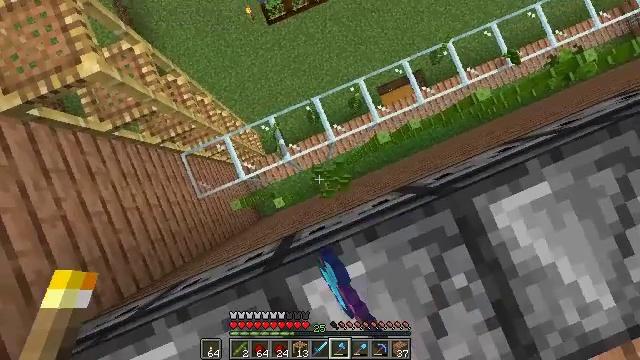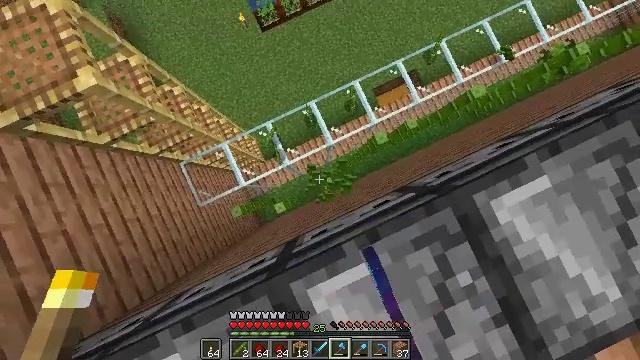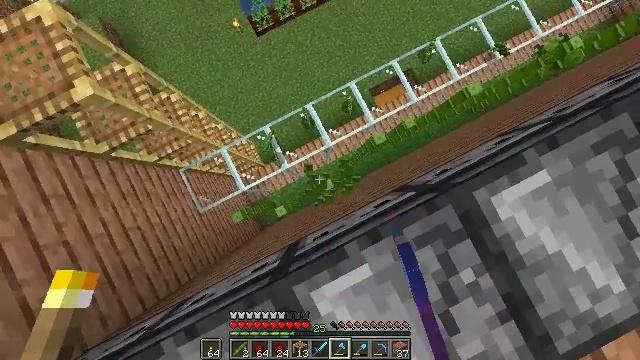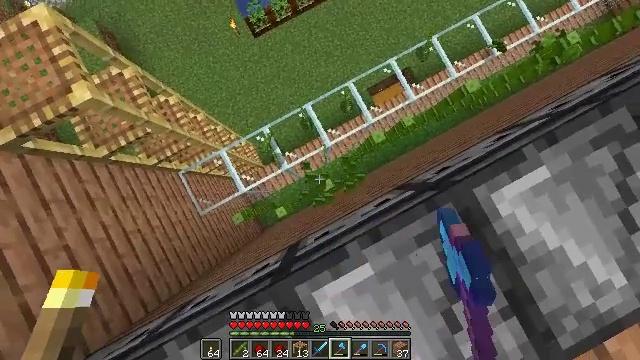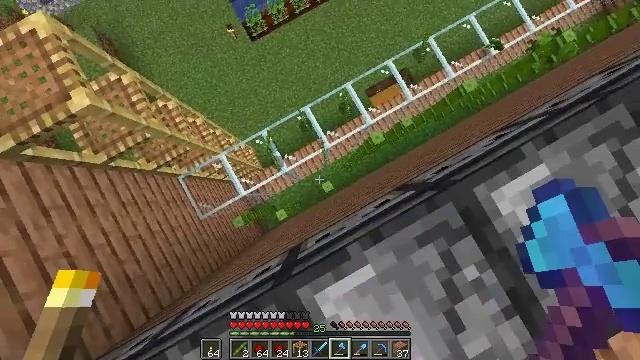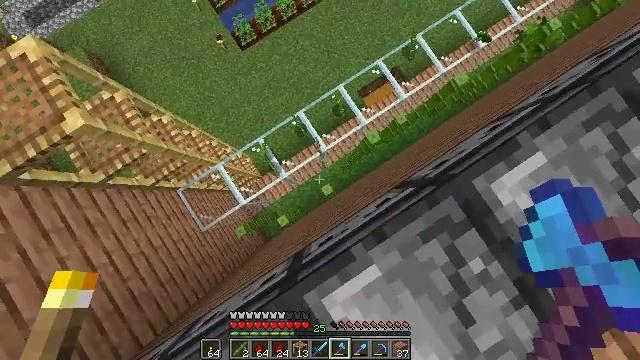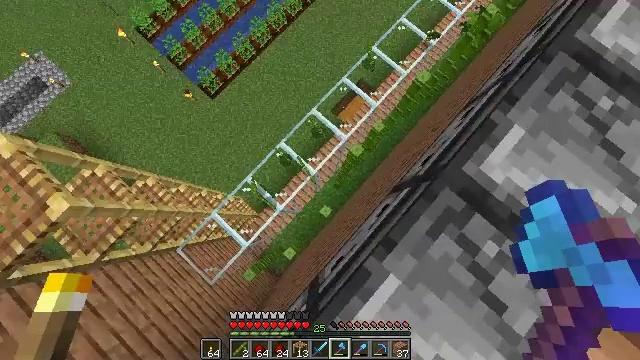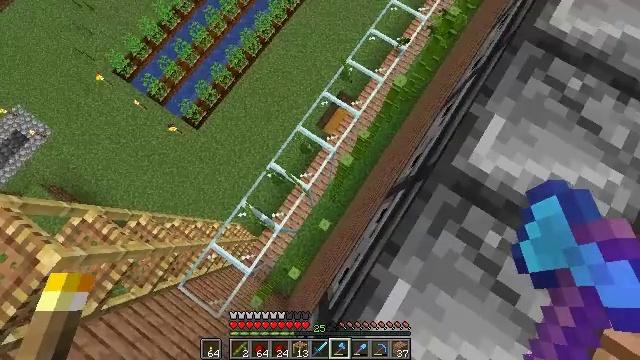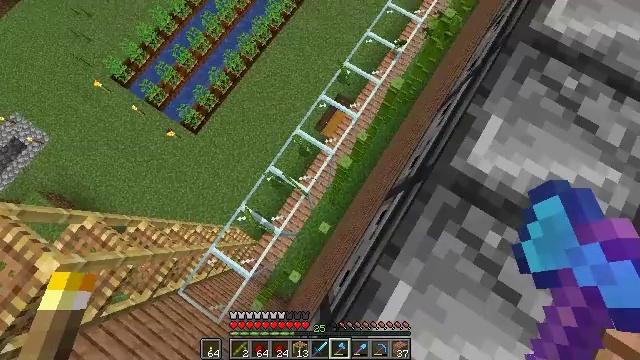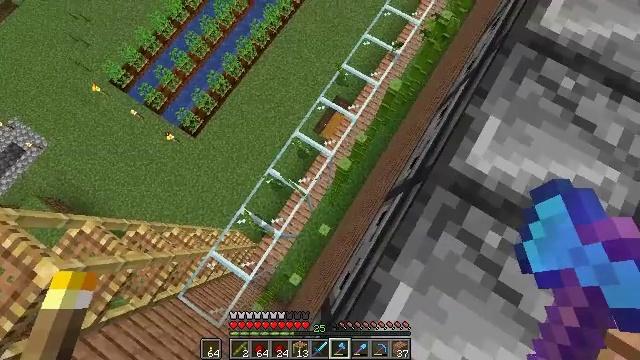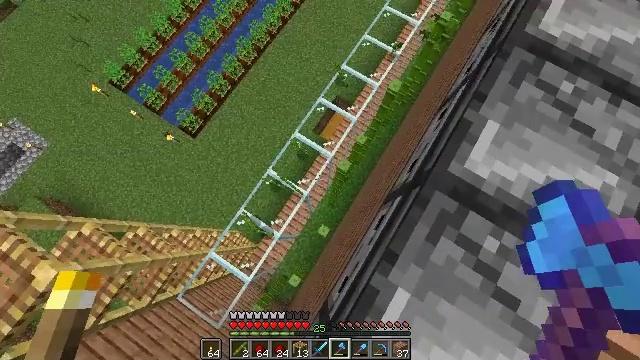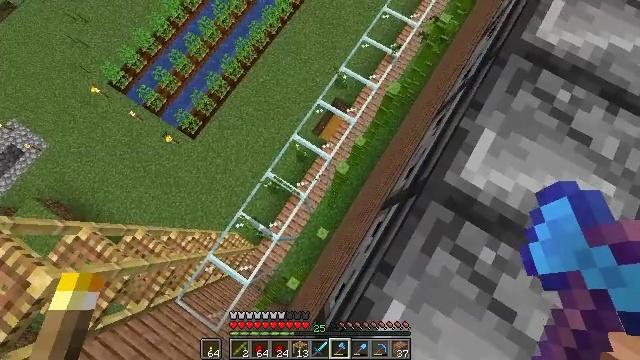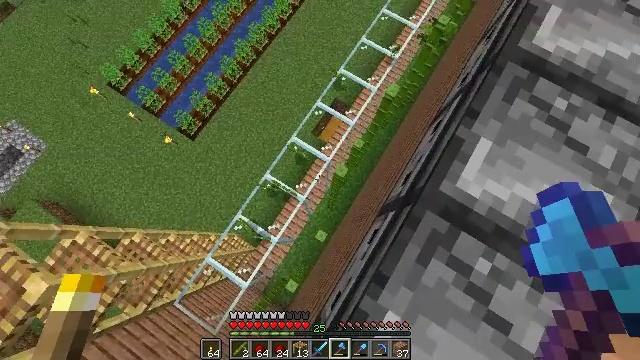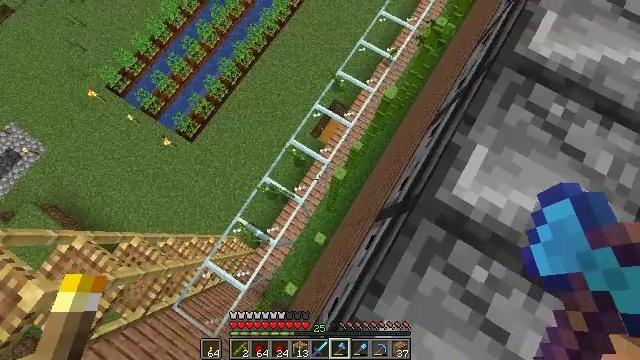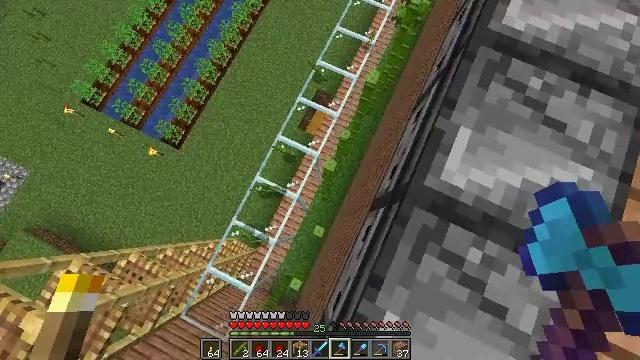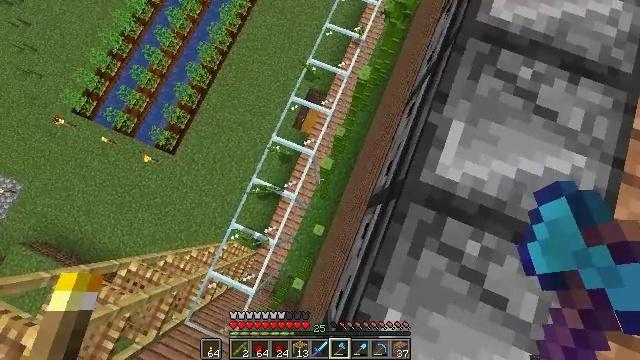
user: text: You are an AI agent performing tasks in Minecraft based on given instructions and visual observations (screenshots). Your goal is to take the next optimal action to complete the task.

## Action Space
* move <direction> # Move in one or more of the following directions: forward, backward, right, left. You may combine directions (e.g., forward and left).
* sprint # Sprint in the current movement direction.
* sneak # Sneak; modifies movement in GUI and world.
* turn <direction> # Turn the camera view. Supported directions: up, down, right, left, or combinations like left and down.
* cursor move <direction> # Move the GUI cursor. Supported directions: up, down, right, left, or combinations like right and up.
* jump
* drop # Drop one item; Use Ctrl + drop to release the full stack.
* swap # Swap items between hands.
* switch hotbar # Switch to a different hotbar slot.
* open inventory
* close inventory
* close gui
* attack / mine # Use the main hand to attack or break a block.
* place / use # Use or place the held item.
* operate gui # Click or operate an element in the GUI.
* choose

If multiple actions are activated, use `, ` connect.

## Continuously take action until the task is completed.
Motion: motion action
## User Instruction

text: Break the bamboo stalk.
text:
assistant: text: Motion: sneak, turn right, attack / mine
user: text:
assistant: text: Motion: sneak, turn right, attack / mine
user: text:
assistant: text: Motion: sneak, turn right, attack / mine
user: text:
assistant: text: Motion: sneak, turn right, attack / mine
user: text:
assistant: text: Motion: sneak, turn right, attack / mine
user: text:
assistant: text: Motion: sneak, turn right and up, attack / mine
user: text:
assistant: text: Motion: sneak, turn right and up, attack / mine
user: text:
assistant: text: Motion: sneak, attack / mine
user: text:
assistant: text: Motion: move forward, sneak, attack / mine
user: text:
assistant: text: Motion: move forward, sneak, attack / mine
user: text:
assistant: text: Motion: move forward, sneak, attack / mine
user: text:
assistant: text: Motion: move forward, sneak, attack / mine
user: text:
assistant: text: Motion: move forward, sneak, attack / mine
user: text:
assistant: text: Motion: sneak, turn right and down, attack / mine
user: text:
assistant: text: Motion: sneak, turn right, attack / mine
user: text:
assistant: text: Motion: sneak, attack / mine
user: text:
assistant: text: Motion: move forward and move right, sneak, attack / mine
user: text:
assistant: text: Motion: move forward and move right, sneak, attack / mine
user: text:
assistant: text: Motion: move forward and move right, sneak, attack / mine
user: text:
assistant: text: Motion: move forward and move right, sneak, attack / mine
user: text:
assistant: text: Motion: move forward and move right, sneak, attack / mine
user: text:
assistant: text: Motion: move forward and move right, sneak, turn left and down, attack / mine
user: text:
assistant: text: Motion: move forward and move right, sneak, turn left, attack / mine
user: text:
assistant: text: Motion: move forward and move right, sneak, turn left, attack / mine
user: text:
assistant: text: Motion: move forward and move right, sneak, turn left and down, attack / mine
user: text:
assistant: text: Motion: move forward and move right, sneak, turn left, attack / mine
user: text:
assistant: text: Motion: move forward and move right, sneak, turn left, attack / mine
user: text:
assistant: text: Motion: move forward and move right, sneak, turn left, attack / mine
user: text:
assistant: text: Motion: move forward, sneak, turn left, attack / mine
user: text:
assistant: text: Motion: move forward, sneak, turn left, attack / mine